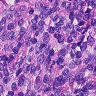
Metastatic tissue present: no